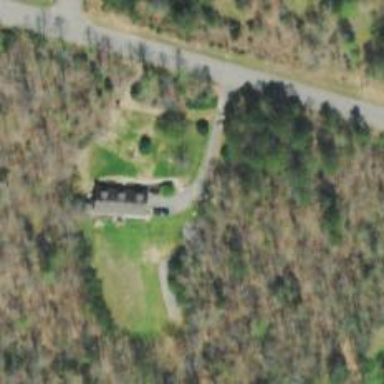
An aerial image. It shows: Driveway.